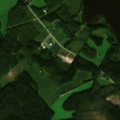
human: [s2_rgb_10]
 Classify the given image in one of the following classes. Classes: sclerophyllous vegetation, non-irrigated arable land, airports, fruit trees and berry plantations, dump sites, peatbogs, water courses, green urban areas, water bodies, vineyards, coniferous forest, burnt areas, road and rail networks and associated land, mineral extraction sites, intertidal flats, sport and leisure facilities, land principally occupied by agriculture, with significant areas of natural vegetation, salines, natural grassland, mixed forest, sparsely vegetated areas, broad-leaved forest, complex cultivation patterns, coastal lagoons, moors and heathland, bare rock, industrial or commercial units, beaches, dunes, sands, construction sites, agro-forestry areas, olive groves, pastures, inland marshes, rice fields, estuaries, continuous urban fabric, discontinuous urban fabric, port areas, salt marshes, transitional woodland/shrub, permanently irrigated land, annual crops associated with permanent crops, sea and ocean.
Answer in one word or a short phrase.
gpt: non-irrigated arable land, land principally occupied by agriculture, with significant areas of natural vegetation, coniferous forest, mixed forest, transitional woodland/shrub, water bodies